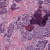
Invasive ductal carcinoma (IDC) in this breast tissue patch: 1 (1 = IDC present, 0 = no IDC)